Question: I want to simulate laravel logging to EFK system server
Base on this, I build up two container. One of laravel project's container. The ohter is EFK system container

but EFK's fluentd does not catch any data or event
---
my container's compose:
'''
version: '3'
services:
nginx:
image: nginx:latest
ports:
- 8010:80
volumes:
- ./nginx/nginx.conf:/etc/nginx/conf.d/default.conf:delegated
- ./server:/var/www/:delegated
depends_on:
- php
- fluentd
logging:
driver: "fluentd"
options:
fluentd-address: fluentd:24225
fluentd-async-connect: 'true'
fluentd-retry-wait: '1s'
fluentd-max-retries: '30'
tag: fubo.logger
php:
container_name: php-laravel
build: ./php
volumes:
- ./server:/var/www/:delegated
db:
build: ./mysql
volumes:
- ./mysql/data/:/var/lib/mysql
ports:
- 3306:3306
phpmyadmin:
image: phpmyadmin/phpmyadmin:latest
ports:
- 8811:80
depends_on:
- db
fluentd:
build: ./fluentd
volumes:
- ./fluentd/conf:/fluentd/etc
ports:
- "24225:24224"
- "24225:24224/udp"
networks:
- docker-efk_efk_network
networks:
docker-efk_efk_network:
external: true
'''
my container's fluent.conf:
'''
<source>
@type tail
path /etc/logs/laravel.log
pos_file /etc/logs/laravel.log.pos
tag docker.space
<parse>
@type json
</parse>
</source>
<match *.**>
@type forward
send_timeout 60s
recover_wait 10s
hard_timeout 60s
<server>
name dockerSpace
host docker-efk-fluentd-1
port 24224
weight 60
</server>
</match>
'''
---
EFK's container compose:
'''
version: '3'
services:
elasticsearch:
image: docker.elastic.co/elasticsearch/elasticsearch:7.15.1
container_name: elasticsearch
restart: unless-stopped
environment:
- discovery.type=single-node
- xpack.security.enabled=false
ports:
- 9200:9200
kibana:
image: docker.elastic.co/kibana/kibana:7.15.1
container_name: kibana
restart: unless-stopped
environment:
- ELASTICSEARCH_HOSTS=http://elasticsearch:9200
- I18N_LOCALE=zh-tw
ports:
- 5601:5601
links:
- elasticsearch
fluentd:
build: ./fluentd
volumes:
- ./fluentd/conf/:/fluentd/etc/
links:
- elasticsearch
ports:
- "24224:24224"
- "24224:24224/udp"
networks:
- efk_network
networks:
efk_network:
driver: bridge
'''
EFK's container fluent.conf:
'''
<source>
@type forward
port 24225
bind docker-space_fluentd_1
</source>
<match *.**>
@type copy
<store>
@type elasticsearch
host elasticsearch
port 9200
logstash_format true
logstash_prefix fluentd
logstash_dateformat %Y%m%d
include_tag_key true
type_name access_log
tag_key @log_name
flush_interval 1s
</store>
<store>
@type stdout
</store>
</match>
'''
This is my container networks list:
| name | driver | scope |
| ---- | ------ | ----- |
| docker-efk_default | bridge | local |
| docker-efk_efk_network | bridge | local |
| docker-space_default | bridge | local |
What's wrong my understanding?
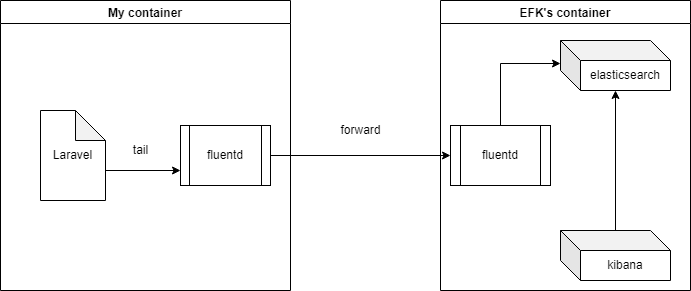
Answer: There are two step to do:
First, ensurce both of container has connected each other. More detail can see this.
<URL>
Second, modify EFK container's fluentd configuare:
'''
<source>
@type forward
bind 0.0.0.0
port 24224
</source>
<match *.**>
@type copy
<store>
@type elasticsearch
host elasticsearch
port 9200
logstash_format true
logstash_prefix fluentd
logstash_dateformat %Y%m%d
include_tag_key true
type_name access_log
tag_key @log_name
flush_interval 1s
</store>
<store>
@type stdout
</store>
</match>
'''
And ... it's work.
<URL>